Brain MRI, t2w sequence, axial 2D slice.
Patient: age 29, sex F, weight 78 kg, height 1.78 m
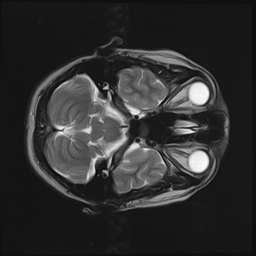